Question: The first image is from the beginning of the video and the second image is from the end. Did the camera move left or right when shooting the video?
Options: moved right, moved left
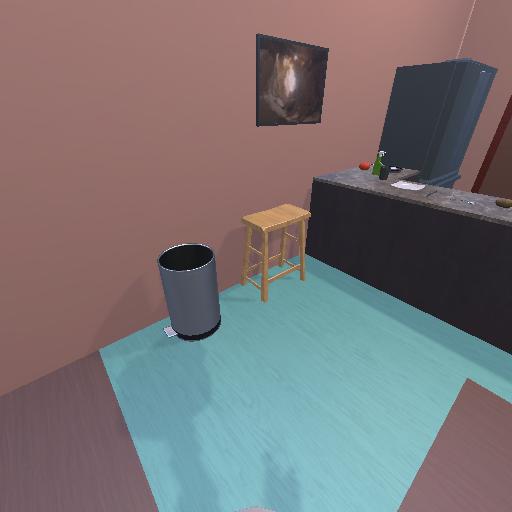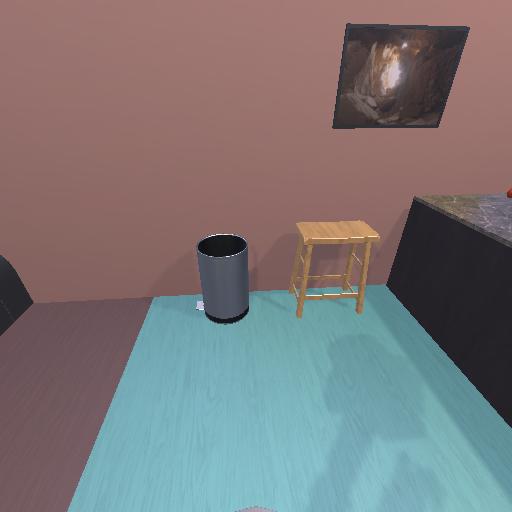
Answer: moved right